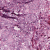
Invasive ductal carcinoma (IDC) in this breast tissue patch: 0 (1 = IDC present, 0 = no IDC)